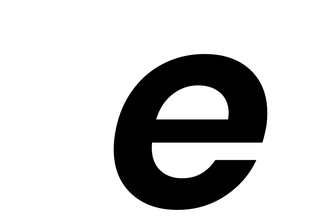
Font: Poppins-SemiBoldItalic